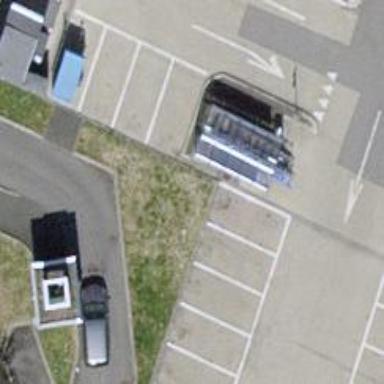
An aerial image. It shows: Trolley bay.